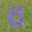
Label: 0